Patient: sex F, age 68
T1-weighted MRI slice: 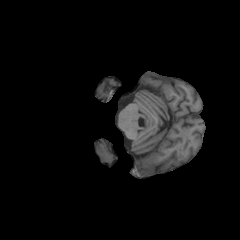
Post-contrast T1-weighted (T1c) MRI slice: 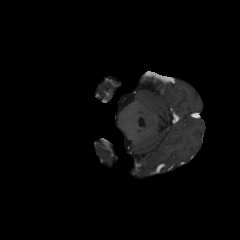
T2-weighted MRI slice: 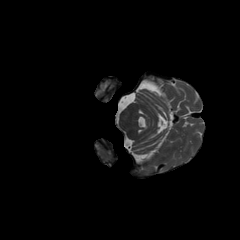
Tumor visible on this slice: no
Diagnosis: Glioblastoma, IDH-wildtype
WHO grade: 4